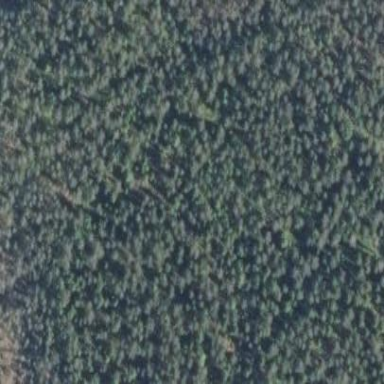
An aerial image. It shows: Woodland with needle-leaved trees.